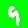
Digit: 9